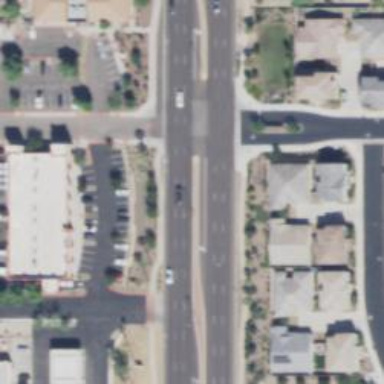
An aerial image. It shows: Unmarked road crossing.